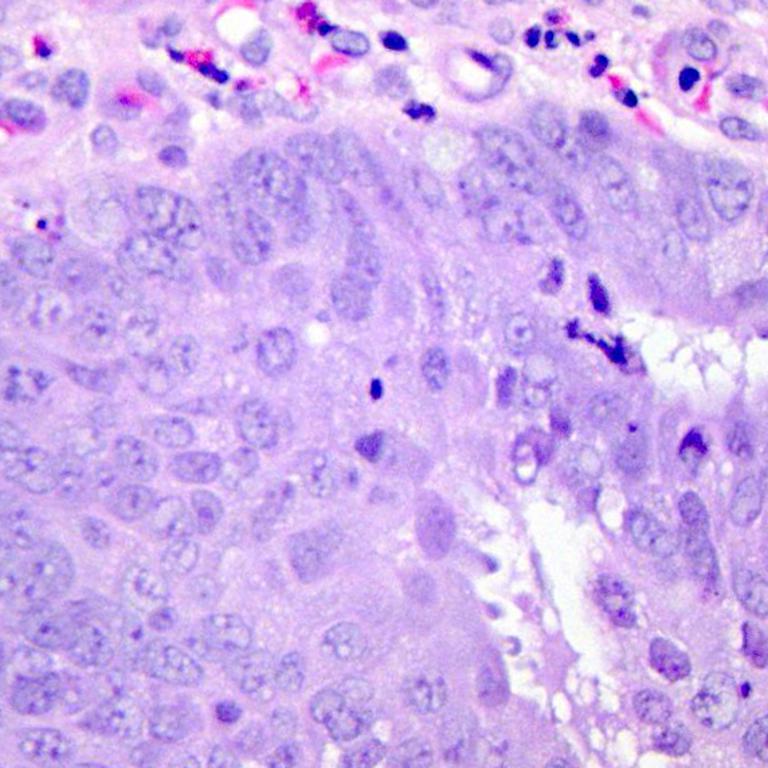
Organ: colon
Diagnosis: adenocarcinomas